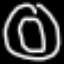
Label: donut